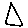
Label: triangle